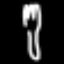
Label: fork